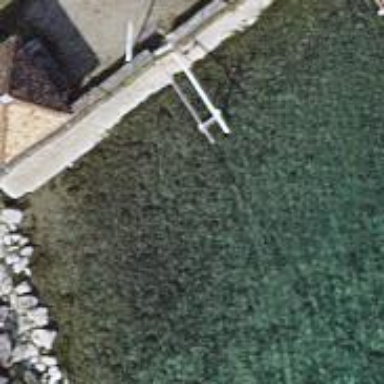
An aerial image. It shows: Man-made pier.